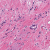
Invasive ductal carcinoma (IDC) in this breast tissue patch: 0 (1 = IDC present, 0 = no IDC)